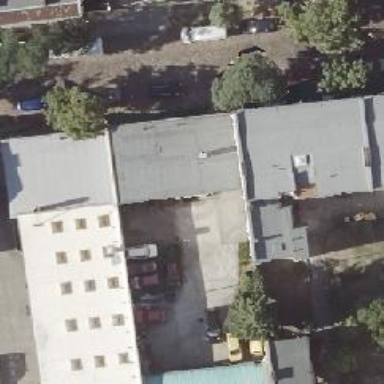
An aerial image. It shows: Car repair shop.